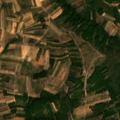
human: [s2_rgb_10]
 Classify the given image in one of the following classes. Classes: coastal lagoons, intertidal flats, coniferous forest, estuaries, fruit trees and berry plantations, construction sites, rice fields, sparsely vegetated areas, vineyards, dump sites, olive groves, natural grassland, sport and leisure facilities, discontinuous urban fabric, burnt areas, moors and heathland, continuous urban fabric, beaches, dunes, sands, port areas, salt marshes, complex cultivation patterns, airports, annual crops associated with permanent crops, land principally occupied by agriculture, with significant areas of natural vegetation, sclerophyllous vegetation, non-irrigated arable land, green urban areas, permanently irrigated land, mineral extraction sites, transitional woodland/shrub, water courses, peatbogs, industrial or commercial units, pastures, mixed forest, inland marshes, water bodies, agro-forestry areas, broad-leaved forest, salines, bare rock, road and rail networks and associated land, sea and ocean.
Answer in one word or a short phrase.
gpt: complex cultivation patterns, land principally occupied by agriculture, with significant areas of natural vegetation, broad-leaved forest